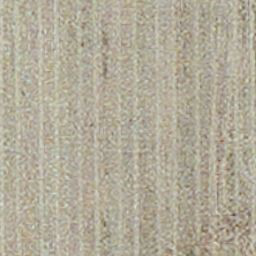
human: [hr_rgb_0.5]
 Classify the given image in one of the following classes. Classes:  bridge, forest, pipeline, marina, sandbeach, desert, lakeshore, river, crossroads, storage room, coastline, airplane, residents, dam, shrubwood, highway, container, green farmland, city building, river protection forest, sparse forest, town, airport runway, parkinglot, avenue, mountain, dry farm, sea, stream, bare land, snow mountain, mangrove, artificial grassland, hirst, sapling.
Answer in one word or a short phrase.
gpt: dry farm